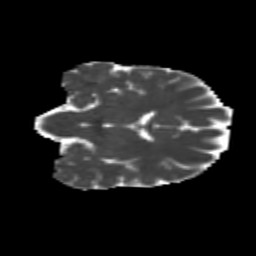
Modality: MD
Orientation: coronal
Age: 30
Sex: female
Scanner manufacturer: siemens
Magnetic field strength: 3 T
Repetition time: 1.8 s
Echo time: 0.07 s